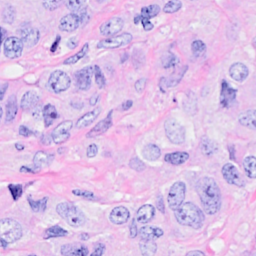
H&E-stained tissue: Breast